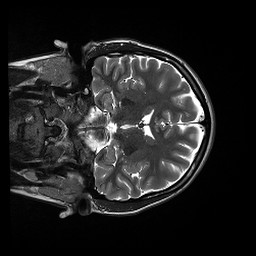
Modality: T2w
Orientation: coronal
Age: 18
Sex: female
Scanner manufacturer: siemens
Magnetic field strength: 3 T
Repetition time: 13.52 s
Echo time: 0.088 s